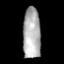
Tissue: prostate
Cell type: T cells
Senescence score: 0.809
Nuclear area (px): 900
Mean DAPI intensity: 173.722